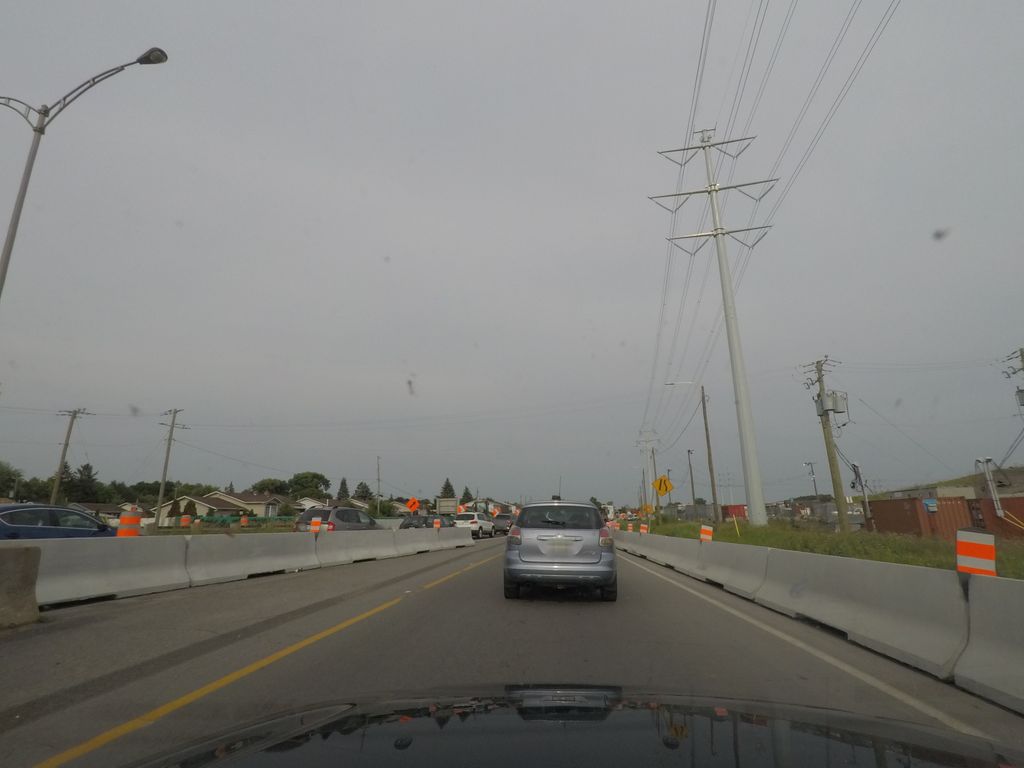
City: montreal